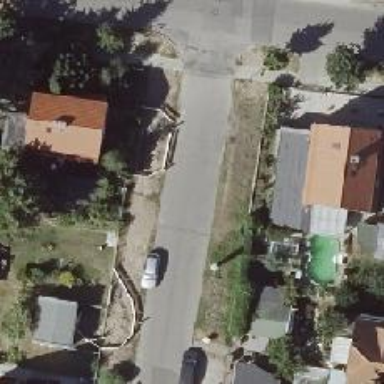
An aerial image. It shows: Asphalt footway.